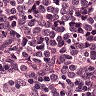
Metastatic tissue present: no